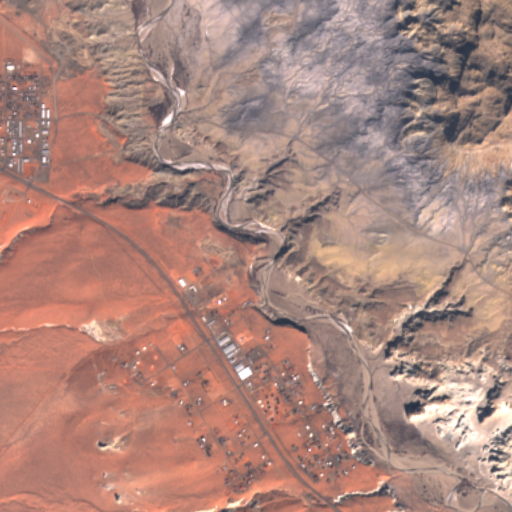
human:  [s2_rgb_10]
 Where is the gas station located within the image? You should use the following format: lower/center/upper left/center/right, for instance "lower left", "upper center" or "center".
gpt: The gas station is located in the lower center of the image.
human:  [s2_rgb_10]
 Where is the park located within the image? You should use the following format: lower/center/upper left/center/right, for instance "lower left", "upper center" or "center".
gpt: The park is located in the upper left of the image.
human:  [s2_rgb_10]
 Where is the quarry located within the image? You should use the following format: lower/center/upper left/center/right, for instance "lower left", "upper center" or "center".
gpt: The quarry is located in the upper left of the image.
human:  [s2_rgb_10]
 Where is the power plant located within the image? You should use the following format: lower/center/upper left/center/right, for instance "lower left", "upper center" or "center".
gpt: There is no power plant in the image.